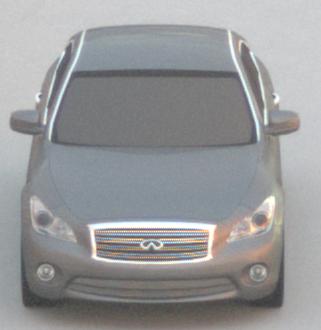
Make: Infiniti
Model: M 37
Detailed model: M (Y51)
Model produced from: 2010/10
Model produced until: 2013/11
Doors: 4
Color: gray
Road condition: dry road
Daytime: sunrise or sunset
Contrast: medium contrast